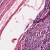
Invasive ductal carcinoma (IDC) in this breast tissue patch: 0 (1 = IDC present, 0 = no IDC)